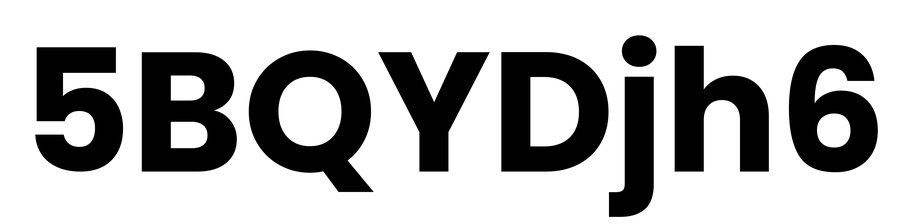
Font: Poppins-Bold